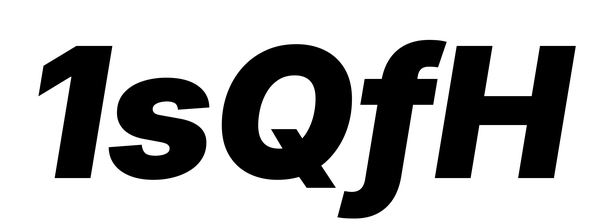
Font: Inter-Italic_Black_Italic